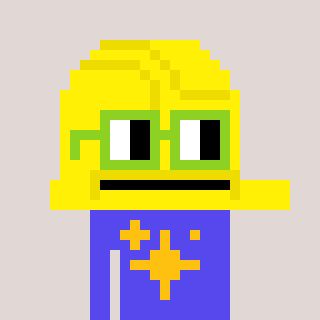
a pixel art character with square light green glasses, a construction helmet-shaped head and a computerblue-colored body on a warm background